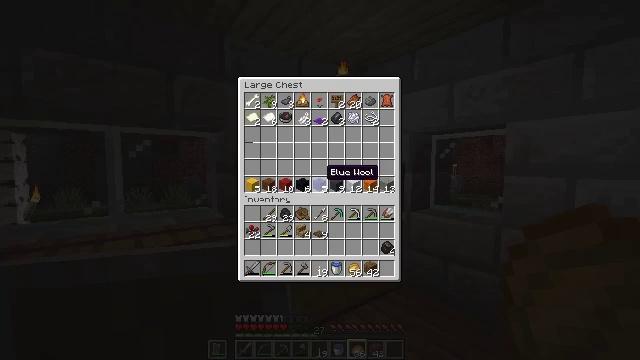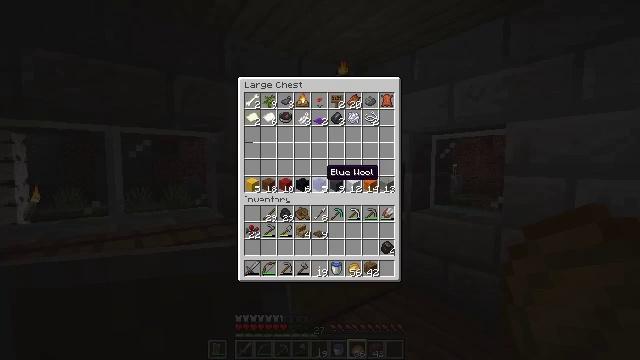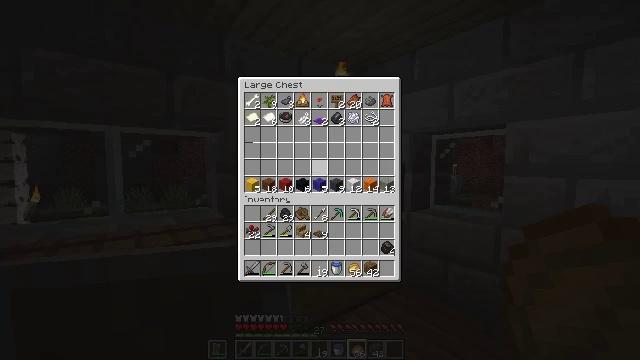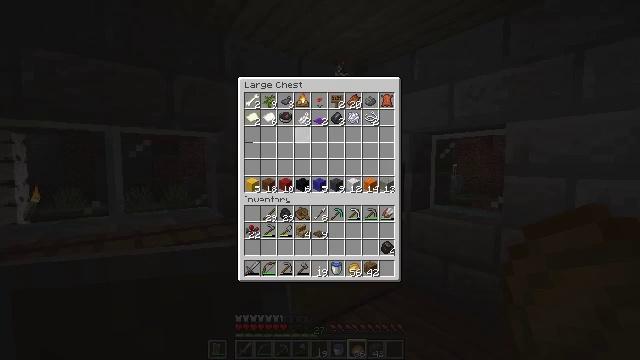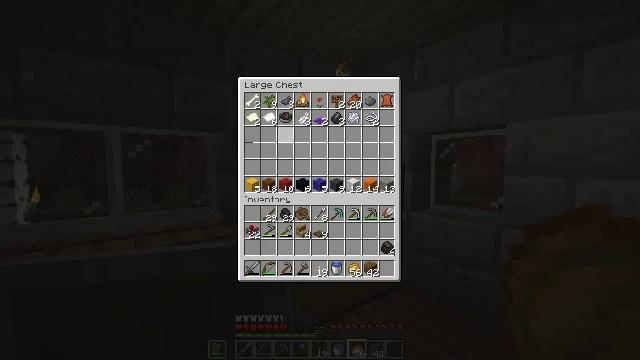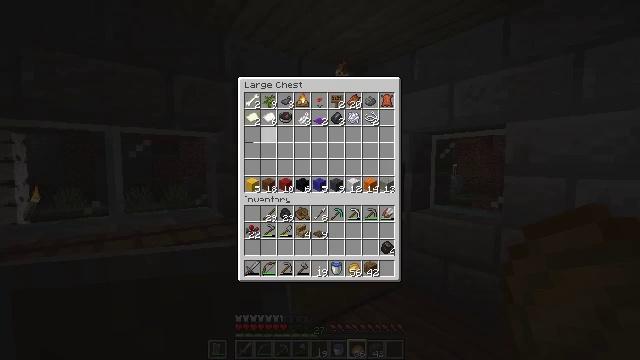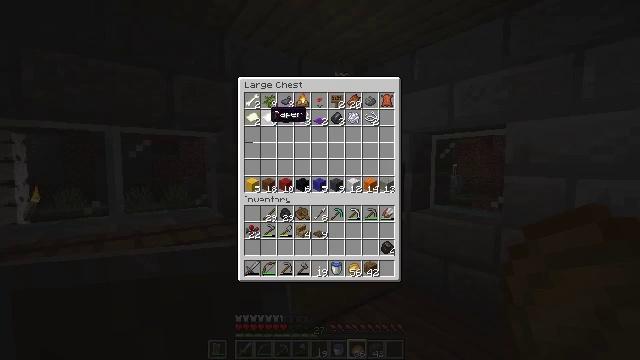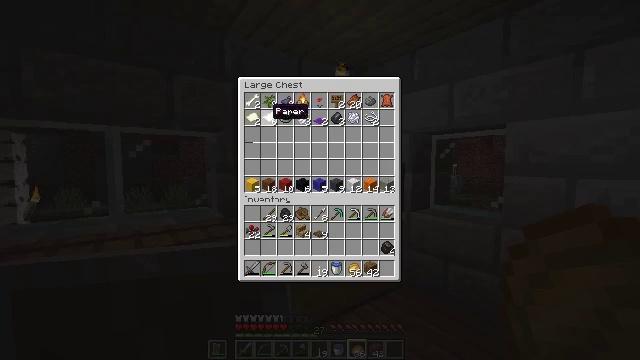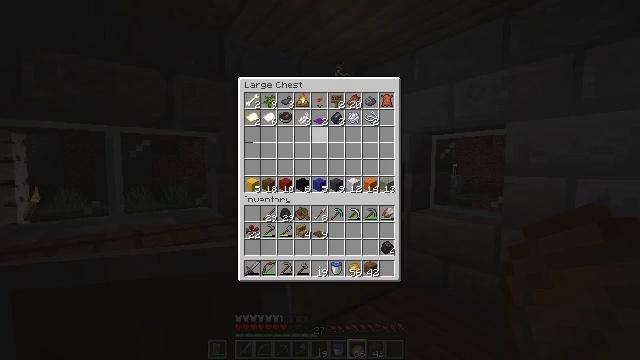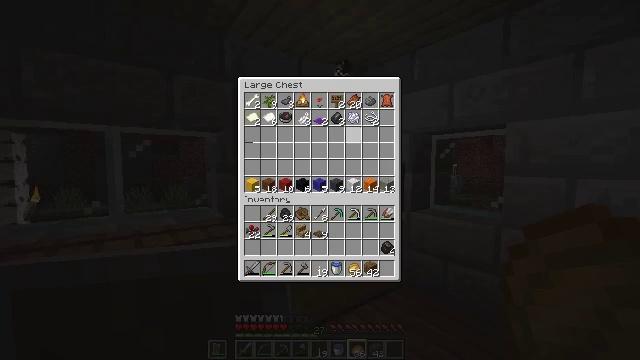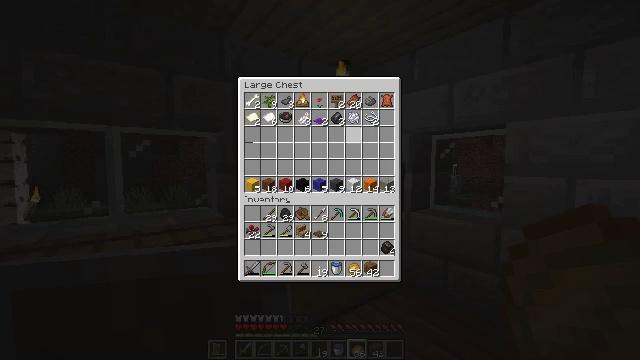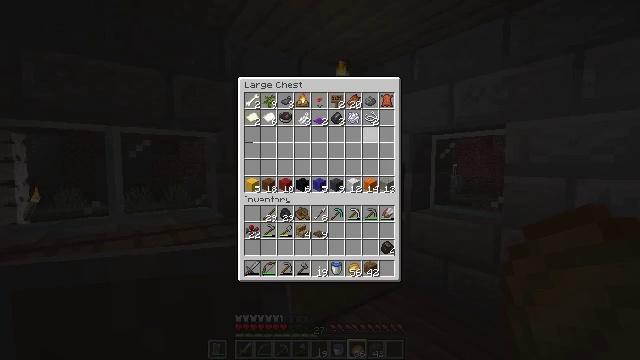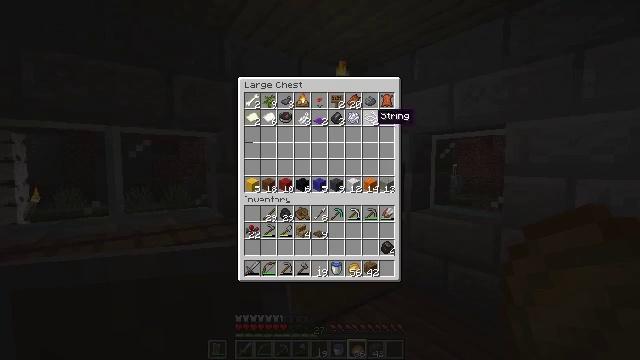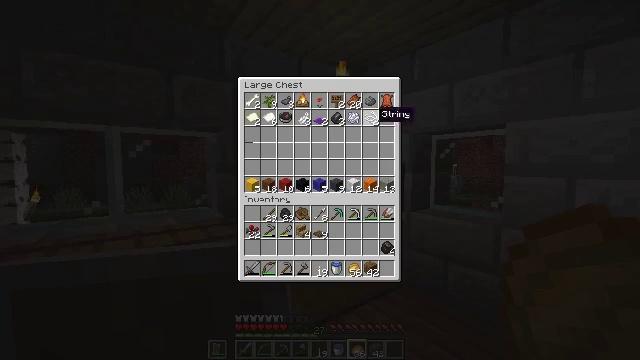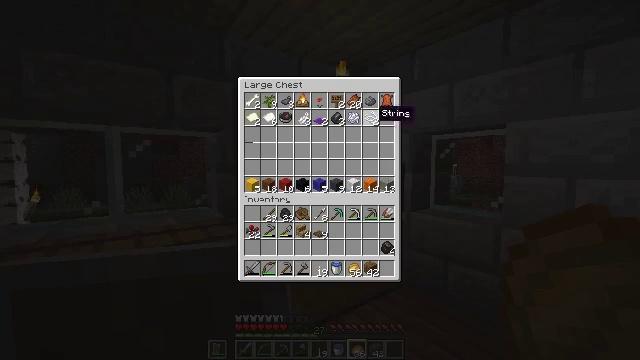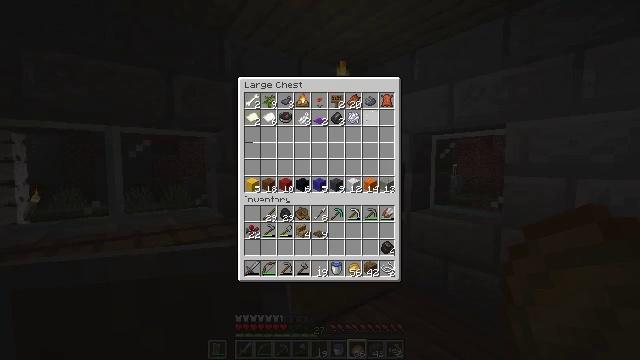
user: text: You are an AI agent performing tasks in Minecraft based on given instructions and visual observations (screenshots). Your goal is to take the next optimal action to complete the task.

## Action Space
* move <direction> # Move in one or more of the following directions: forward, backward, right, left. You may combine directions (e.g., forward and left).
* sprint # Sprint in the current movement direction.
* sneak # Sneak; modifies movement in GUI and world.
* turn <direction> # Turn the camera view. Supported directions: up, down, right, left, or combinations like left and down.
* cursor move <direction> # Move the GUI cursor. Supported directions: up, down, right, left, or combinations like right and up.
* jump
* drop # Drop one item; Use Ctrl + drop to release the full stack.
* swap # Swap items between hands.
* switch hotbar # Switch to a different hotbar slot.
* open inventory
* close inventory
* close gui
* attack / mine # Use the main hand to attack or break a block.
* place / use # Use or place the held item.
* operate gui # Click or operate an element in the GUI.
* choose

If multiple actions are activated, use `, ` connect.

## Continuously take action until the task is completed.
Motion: motion action
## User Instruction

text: Craft the fishing rod at the crafting table.
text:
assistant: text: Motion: no_op
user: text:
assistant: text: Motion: cursor move up
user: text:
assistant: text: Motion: cursor move left and up
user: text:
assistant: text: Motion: cursor move left
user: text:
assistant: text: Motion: cursor move left
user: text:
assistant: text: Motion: sneak, cursor move left
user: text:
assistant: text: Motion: sneak
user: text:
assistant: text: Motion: sneak, cursor move right and down
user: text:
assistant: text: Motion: sneak, cursor move right
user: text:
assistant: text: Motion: sneak, cursor move right
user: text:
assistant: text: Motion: sneak, cursor move right
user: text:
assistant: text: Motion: sneak
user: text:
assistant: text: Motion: sneak
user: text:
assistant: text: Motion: sneak
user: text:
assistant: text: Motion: sneak, operate gui
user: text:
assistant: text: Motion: sneak, operate gui
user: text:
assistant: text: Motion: sneak
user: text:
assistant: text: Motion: no_op
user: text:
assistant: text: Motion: no_op
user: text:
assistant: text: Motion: turn left and down
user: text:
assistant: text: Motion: turn right and down
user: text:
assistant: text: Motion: turn right and down
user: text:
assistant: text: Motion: turn right and up
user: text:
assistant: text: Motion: no_op
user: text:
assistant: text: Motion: no_op
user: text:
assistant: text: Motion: no_op
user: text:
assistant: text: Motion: move forward, turn right
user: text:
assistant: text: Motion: move forward, turn right and up
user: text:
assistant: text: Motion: move forward
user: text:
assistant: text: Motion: move forward, turn left and down